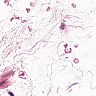
Metastatic tissue present: no